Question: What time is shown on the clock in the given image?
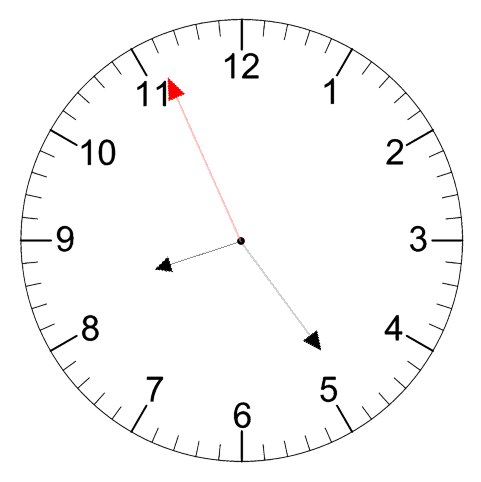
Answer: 08:23:56